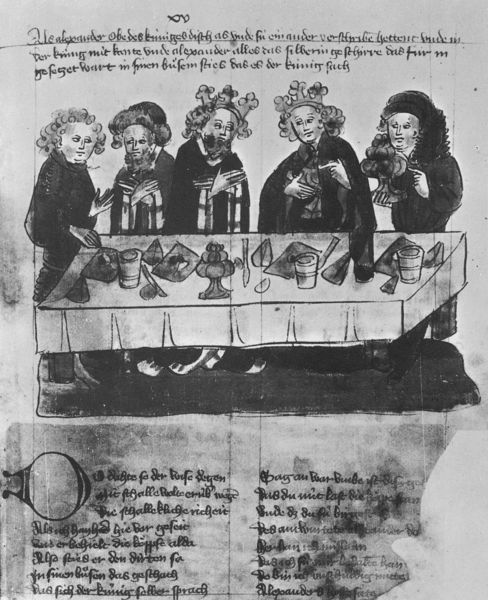
Titel: Alexanderroman nach Rudolf von Ems; 179 Folios
Institution: Brüssel, Bibliothek Royale
Schlagwörter: weiß, frauen, menschen, sitzen, glas, grau, männer, schwarz, tisch, obst, tuch, gläser, messer, hände, tischdecke, tischtuch, haare, kelch, paar, krone, locken, krug, füße, schrift, könig, essen, tafel, becher, tusche, buch, text, buchstabe, buchstaben, initiale, tinte, buchseite, besteck, mittelalter, könige, königin, abendmahl, handschrift, gegenstände, kronen, apostel, buchmalerei, bible, buchkunst, karolinger, smenschen, ottonen, köänigin, ottonrn